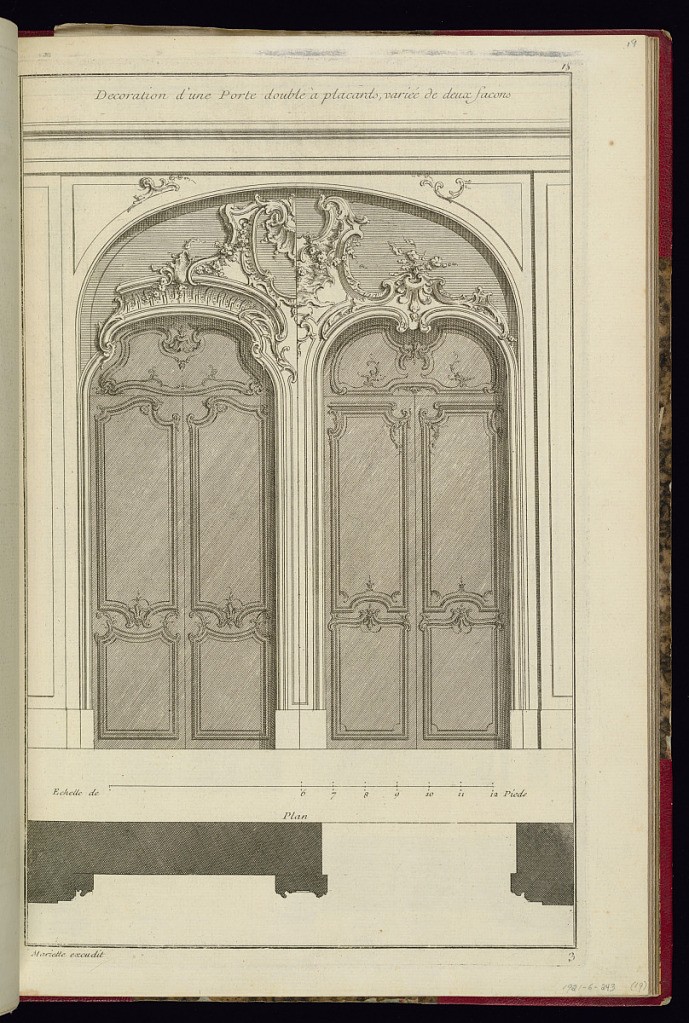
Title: Decoration d'une Porte double à placards, variée de deux facons
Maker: Jean Mariette, French, 1660–1742
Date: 1686-1742
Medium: Etching and engraving on laid paper
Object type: Print
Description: Design for a double set of double doors, carved with rocaille molding. The doorframe carving above each set of doors is varied, but both sides feature c-, s- and foliate scrolls, and garlands of flowers. The lower part of the plate includes a cross-section Plan and a scale bar of twelve French feet ("Echelle de 12 Pieds"). The plate is numbered but not signed.